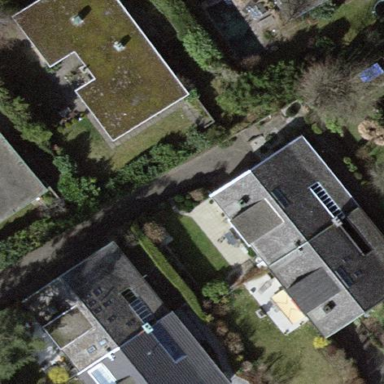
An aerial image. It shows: Terrace building.